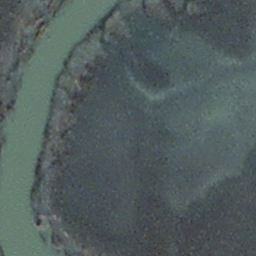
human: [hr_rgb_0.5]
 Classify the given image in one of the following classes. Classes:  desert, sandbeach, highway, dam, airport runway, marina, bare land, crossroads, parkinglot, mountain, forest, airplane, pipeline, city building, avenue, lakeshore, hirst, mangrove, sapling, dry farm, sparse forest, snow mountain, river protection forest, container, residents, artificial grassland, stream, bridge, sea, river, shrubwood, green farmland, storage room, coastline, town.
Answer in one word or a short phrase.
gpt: stream